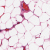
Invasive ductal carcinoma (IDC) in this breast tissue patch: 0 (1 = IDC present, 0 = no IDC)